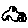
Label: car